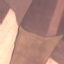
Land use / land cover: AnnualCrop